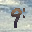
Label: 9